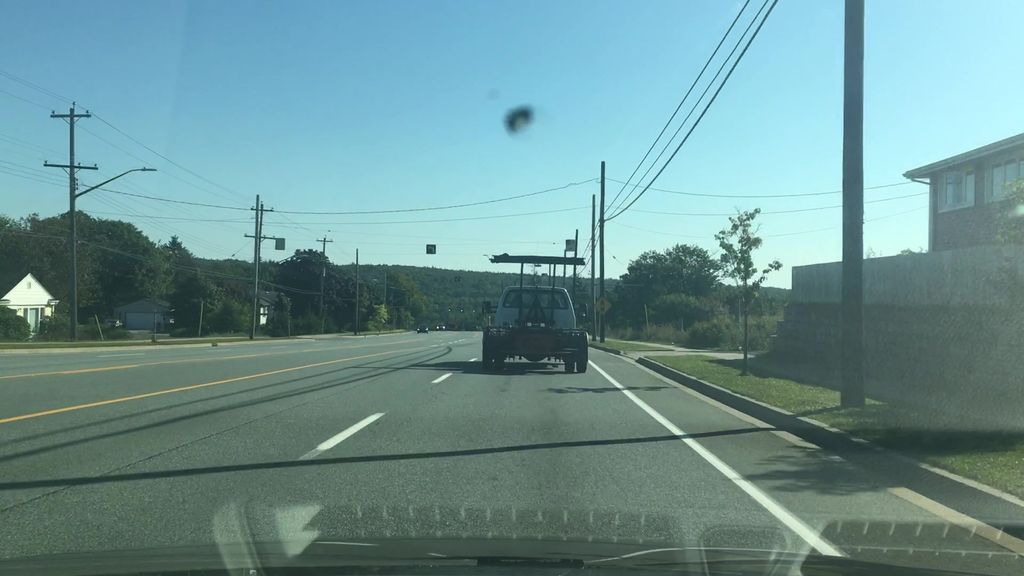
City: halifax